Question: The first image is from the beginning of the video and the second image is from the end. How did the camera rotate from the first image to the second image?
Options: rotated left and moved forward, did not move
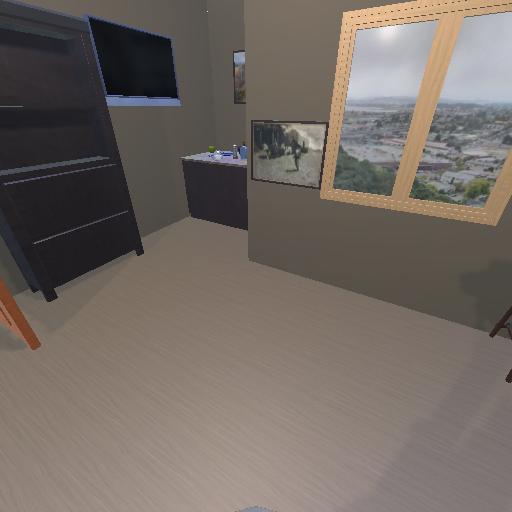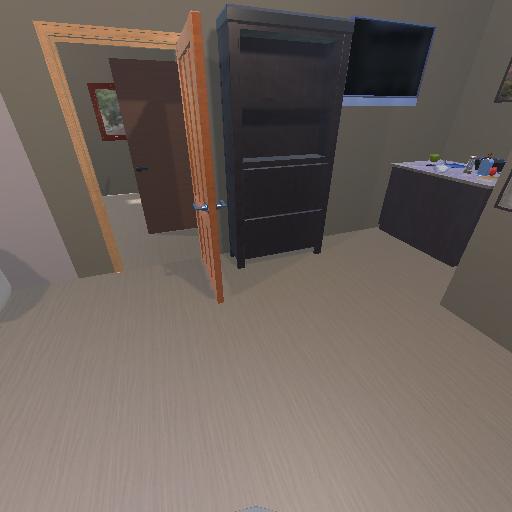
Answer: rotated left and moved forward